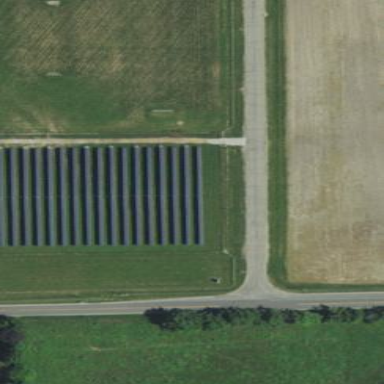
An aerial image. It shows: Solar power generator.